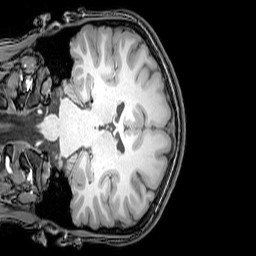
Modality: T1w
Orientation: coronal
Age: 20
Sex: female
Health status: healthy
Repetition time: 0.081 s
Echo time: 0.037 s